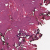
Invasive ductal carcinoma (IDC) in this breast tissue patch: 0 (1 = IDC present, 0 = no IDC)